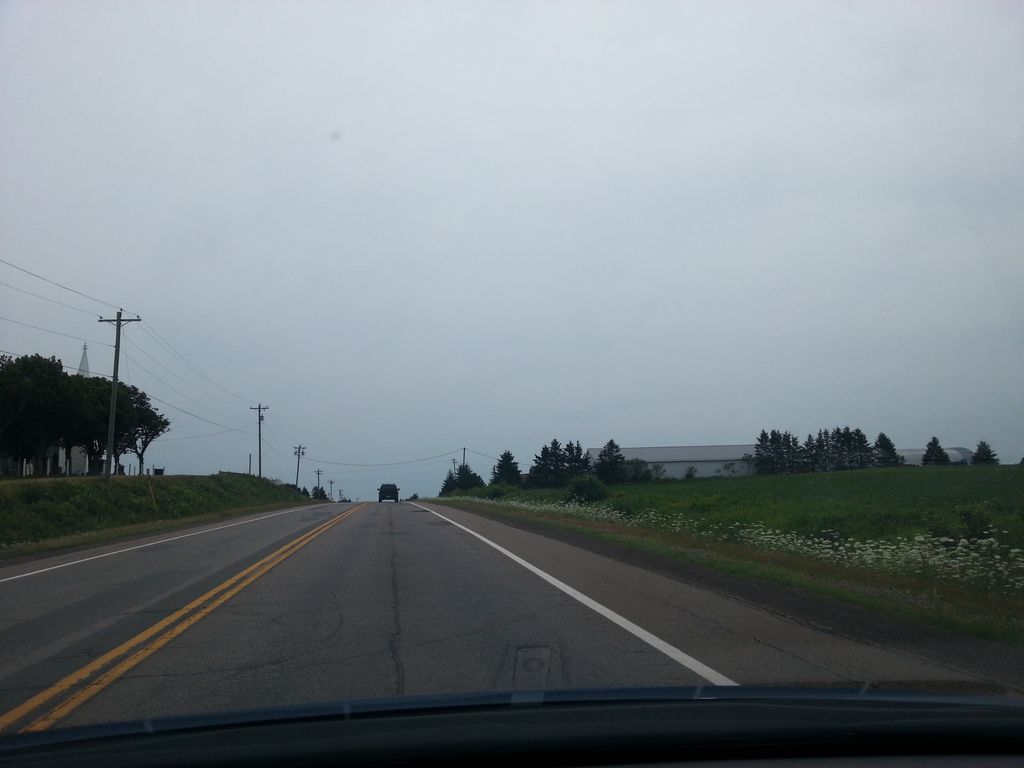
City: charlottetown